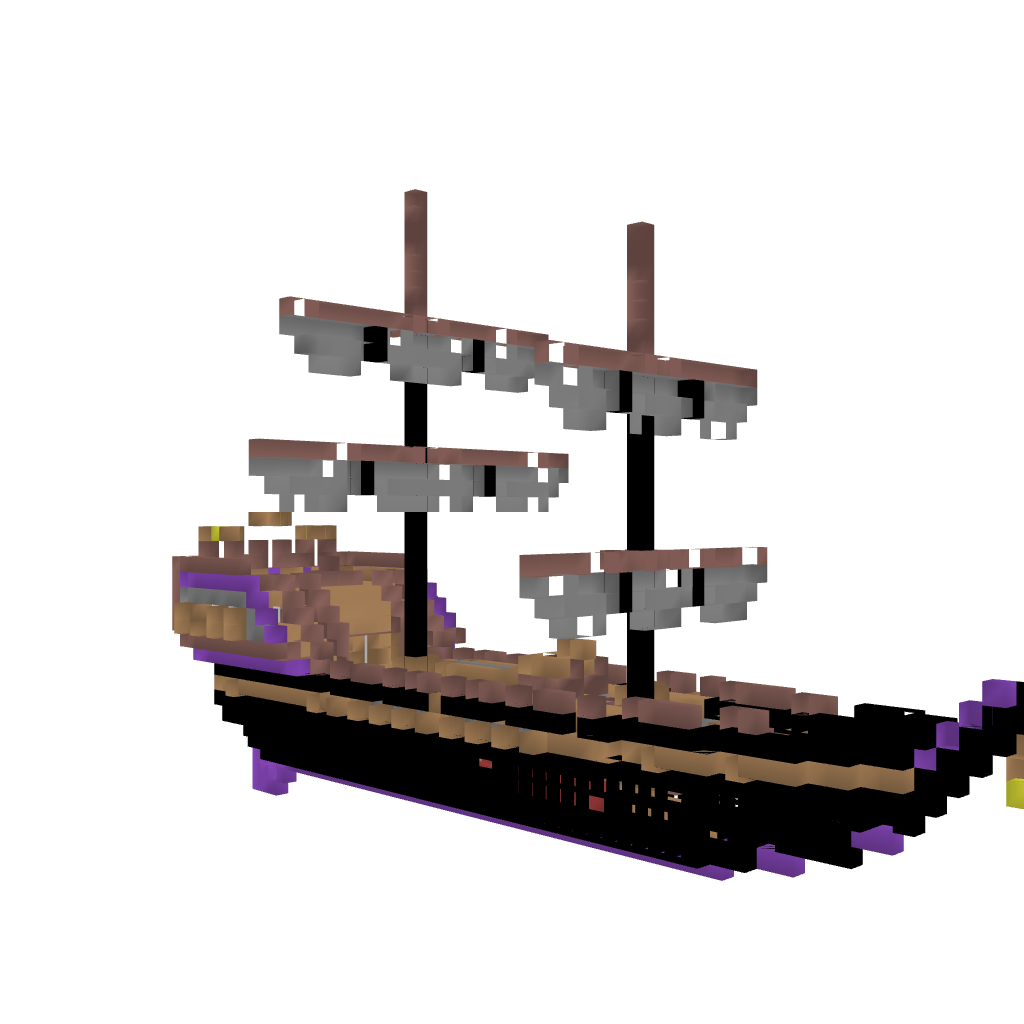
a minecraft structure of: AxiumSA high quality good quality